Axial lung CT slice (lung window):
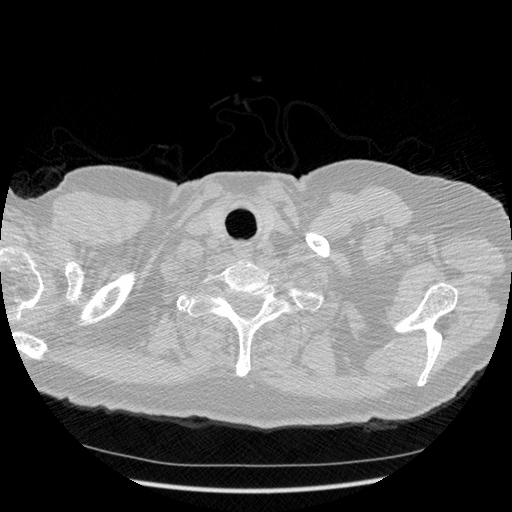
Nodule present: no